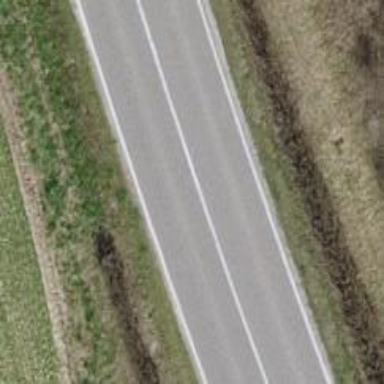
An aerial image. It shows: Secondary road.